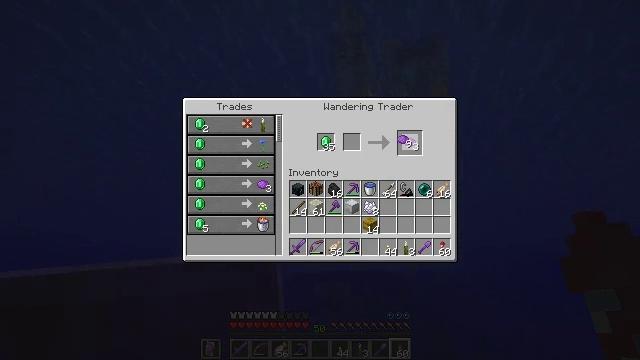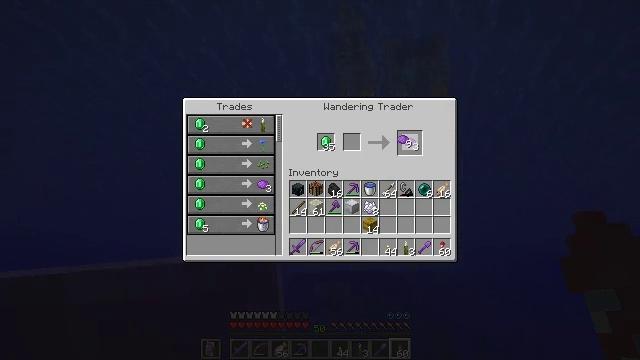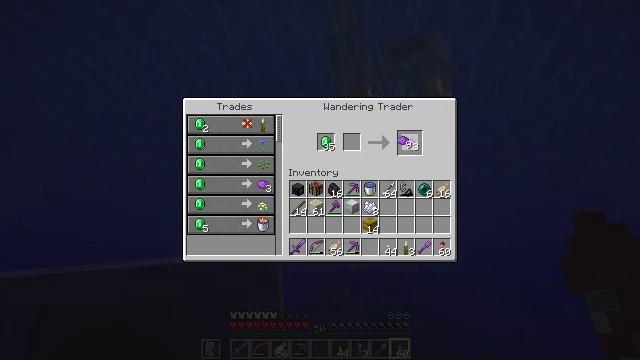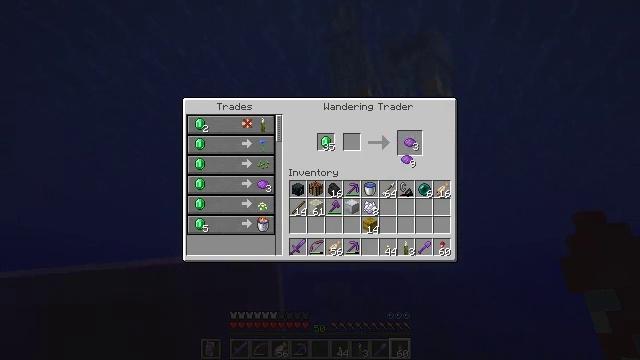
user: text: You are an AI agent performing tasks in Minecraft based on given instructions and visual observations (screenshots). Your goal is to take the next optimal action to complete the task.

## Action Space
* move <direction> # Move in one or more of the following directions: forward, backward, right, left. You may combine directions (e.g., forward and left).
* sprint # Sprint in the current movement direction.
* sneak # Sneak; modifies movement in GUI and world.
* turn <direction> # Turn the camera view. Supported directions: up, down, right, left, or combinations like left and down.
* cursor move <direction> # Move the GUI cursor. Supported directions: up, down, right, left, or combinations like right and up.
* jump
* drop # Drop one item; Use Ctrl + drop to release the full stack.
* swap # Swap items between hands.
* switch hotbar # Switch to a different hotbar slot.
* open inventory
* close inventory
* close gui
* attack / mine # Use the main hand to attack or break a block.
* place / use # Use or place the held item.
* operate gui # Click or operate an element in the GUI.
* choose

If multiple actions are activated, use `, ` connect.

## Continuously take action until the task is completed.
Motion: motion action
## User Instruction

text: Use the crafting grid to make purple dye.
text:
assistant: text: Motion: no_op
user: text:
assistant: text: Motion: no_op
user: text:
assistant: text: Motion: cursor move down
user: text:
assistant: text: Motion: no_op